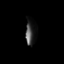
Tissue: skin
Cell type: Epithelial cells
Senescence score: 0.928
Nuclear area (px): 212
Mean DAPI intensity: 70.368